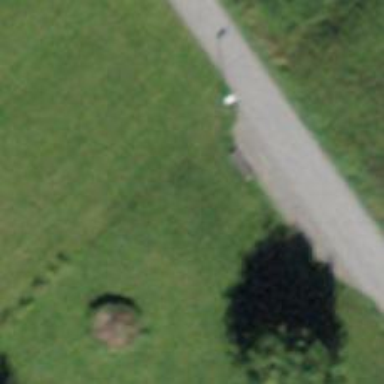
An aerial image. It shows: Bench.